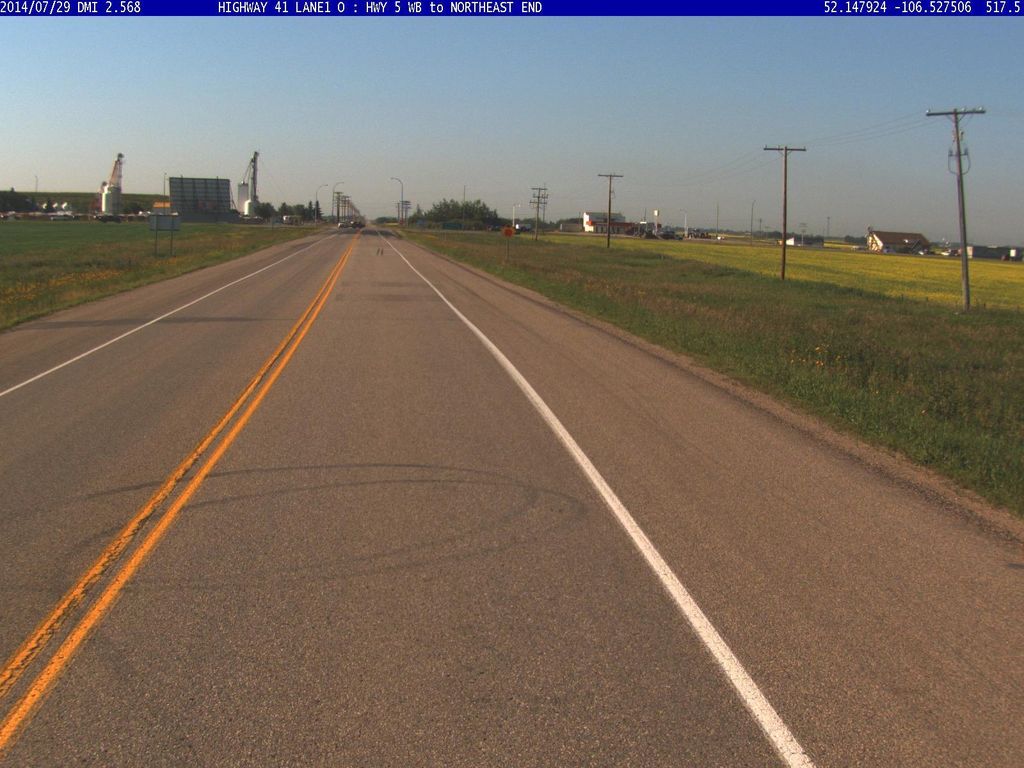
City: saskatoon